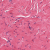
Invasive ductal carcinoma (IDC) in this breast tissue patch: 0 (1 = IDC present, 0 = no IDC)